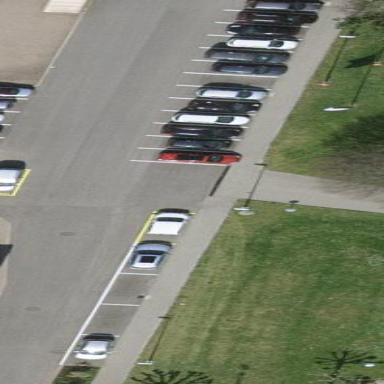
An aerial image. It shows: Parking area with asphalt surface.